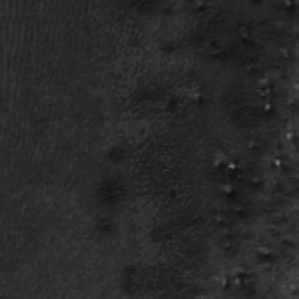
Label: frost